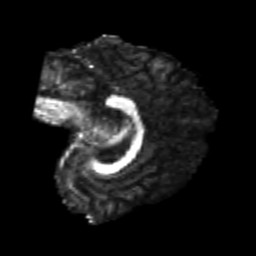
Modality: FA
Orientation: sagittal
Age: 21
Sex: male
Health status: healthy
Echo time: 0.074 s